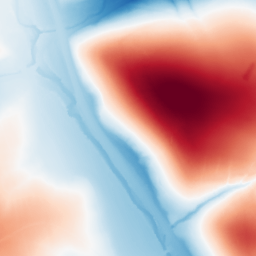
Category: trend_removal
Decomposition family: polynomial_high
Decomposition parameters: degree: 6
Upsampling method: regularized
Upsampling parameters: scale: 4
lambda_reg: 0.001
Upsampling scale: 4